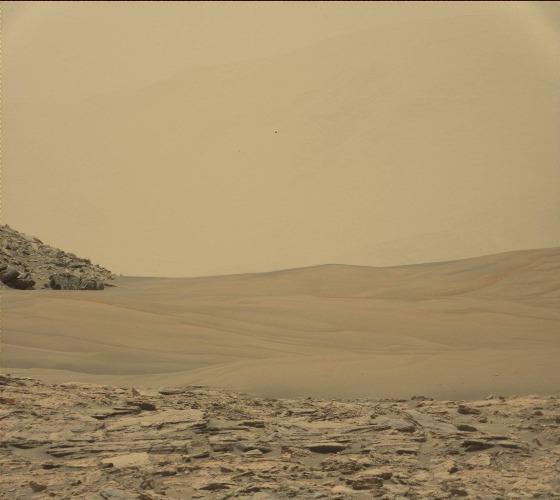
Terrain classes present: Bedrock, Gravel / Sand / Soil, Sky / Distant Mountains